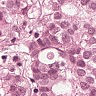
Metastatic tissue present: yes